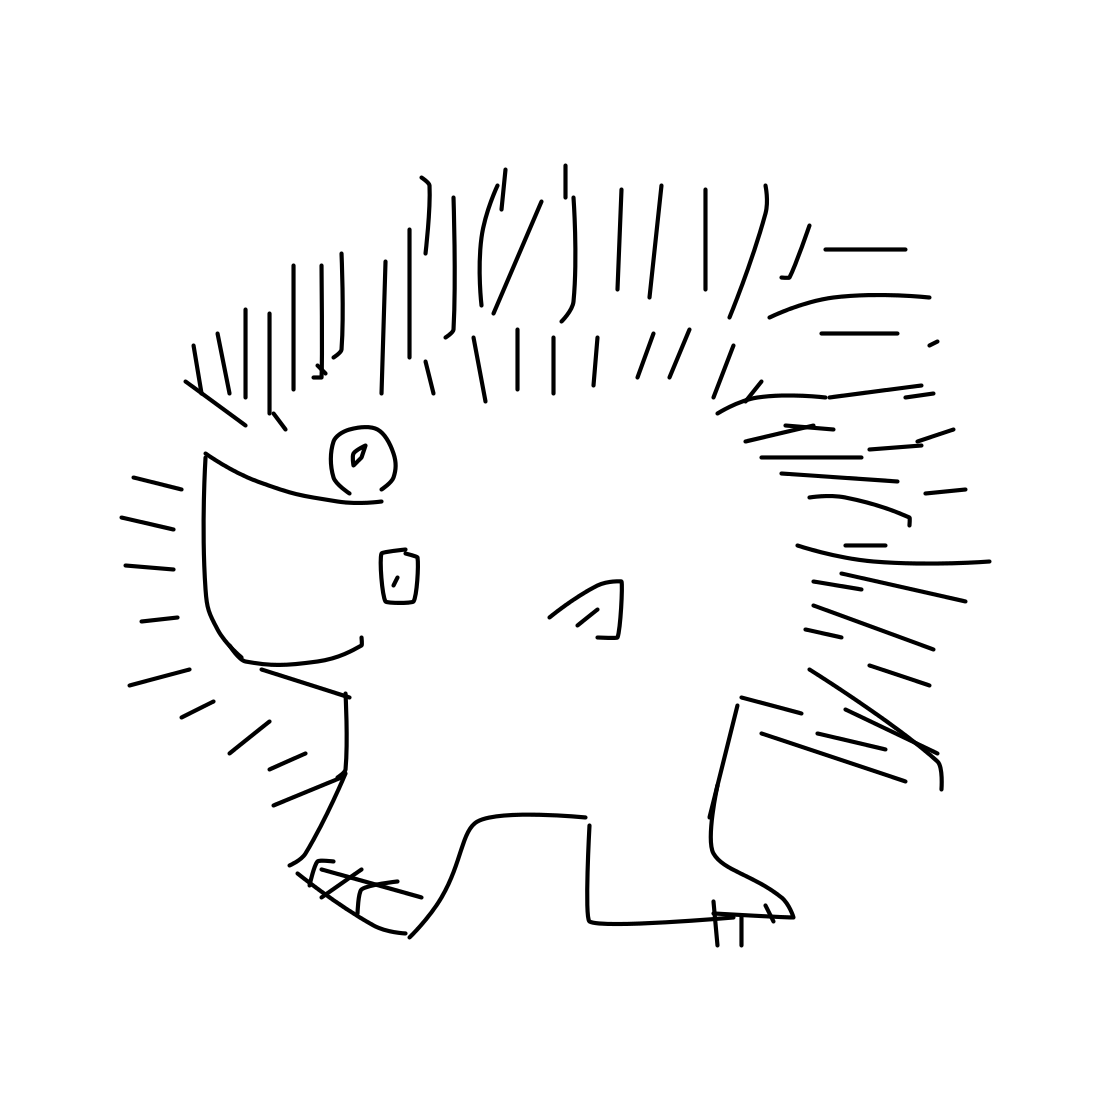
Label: hedgehog